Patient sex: F
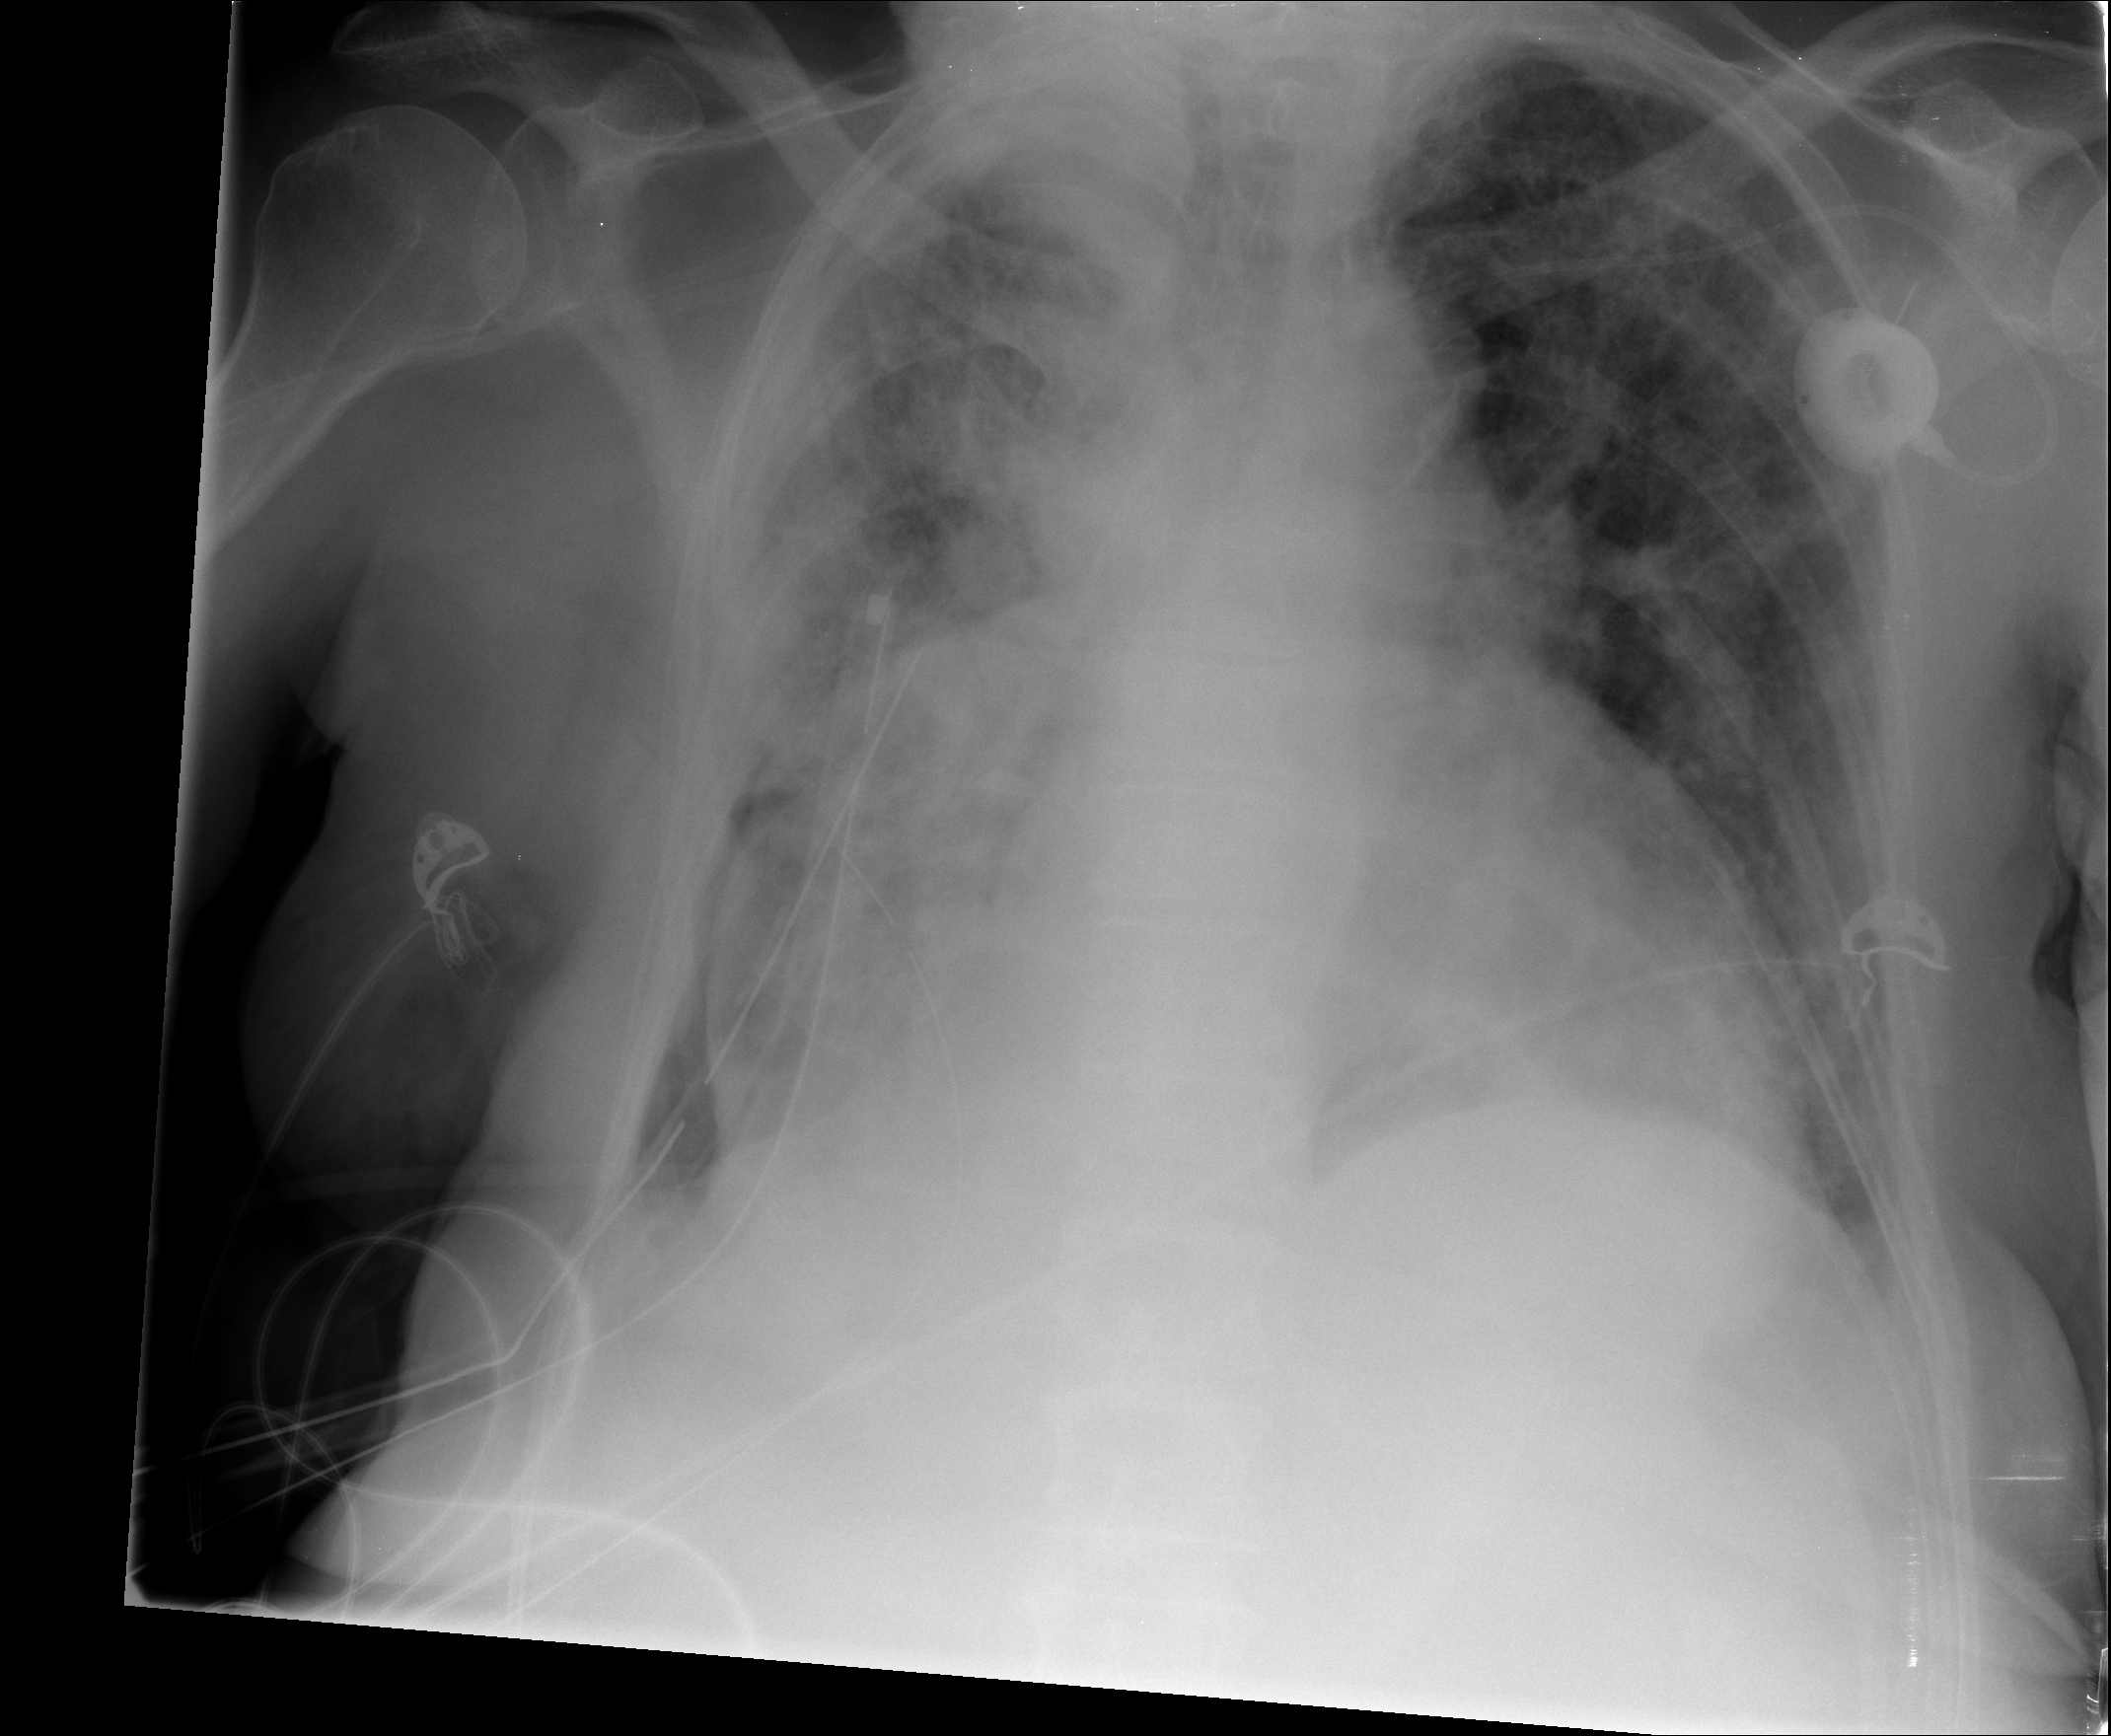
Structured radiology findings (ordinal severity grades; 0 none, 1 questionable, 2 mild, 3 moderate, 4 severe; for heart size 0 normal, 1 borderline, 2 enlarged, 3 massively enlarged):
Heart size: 2
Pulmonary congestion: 2
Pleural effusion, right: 2
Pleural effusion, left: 1
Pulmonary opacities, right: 3
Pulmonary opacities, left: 2
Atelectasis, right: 3
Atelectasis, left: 2